Aerial crown-view tile of a tropical tree (Barro Colorado Island, Panama), acquired 20240611:
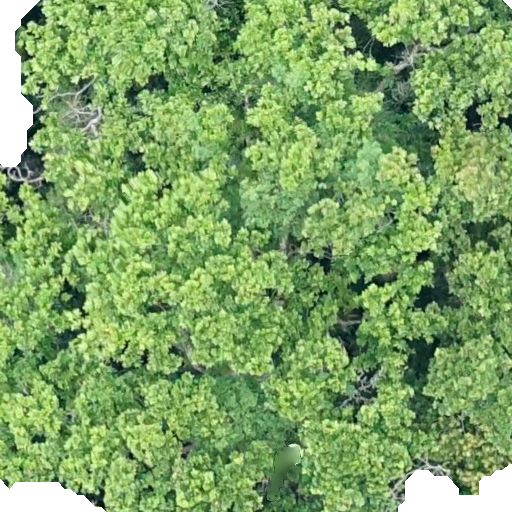
Species: Anacardium excelsum
GBIF accepted scientific name: Anacardium excelsum
Crown area: 522.808 m²